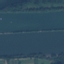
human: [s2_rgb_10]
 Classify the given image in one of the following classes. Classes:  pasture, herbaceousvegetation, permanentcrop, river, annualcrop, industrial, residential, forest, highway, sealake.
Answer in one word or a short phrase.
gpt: River